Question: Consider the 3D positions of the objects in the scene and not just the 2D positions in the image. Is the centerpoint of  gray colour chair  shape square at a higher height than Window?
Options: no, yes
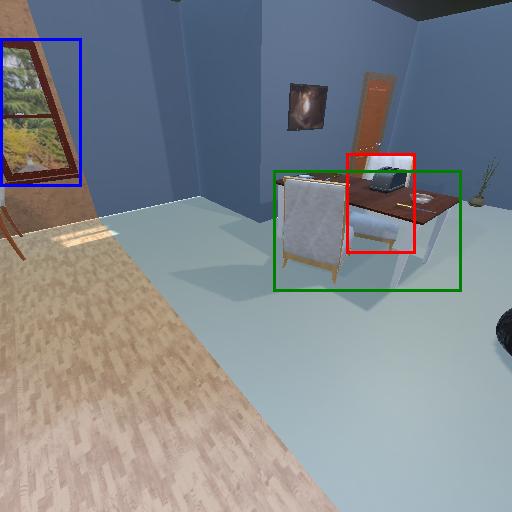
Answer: no